Interaction volume radius: 10 \u00c5
Interaction volume height: 10 \u00c5
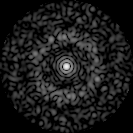
Disorder parameter: 0.8485